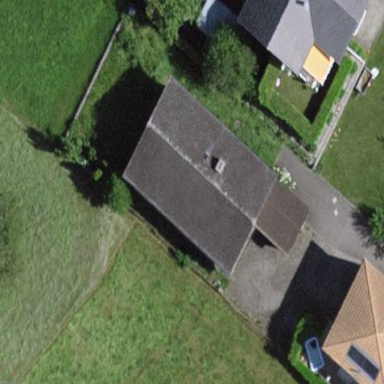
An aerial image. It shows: Detached building.